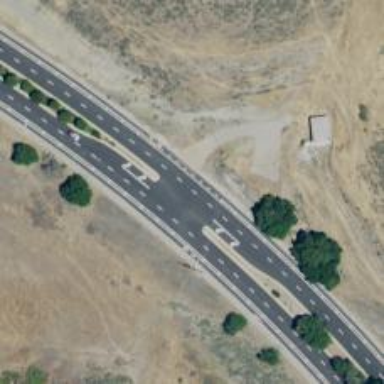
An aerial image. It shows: Asphalt road at the secondary link level.